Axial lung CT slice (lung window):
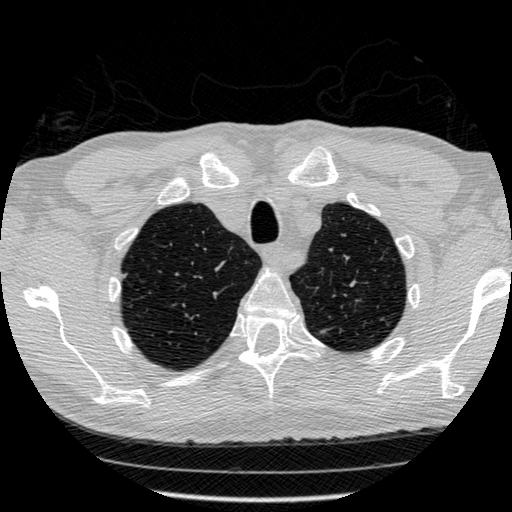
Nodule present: no